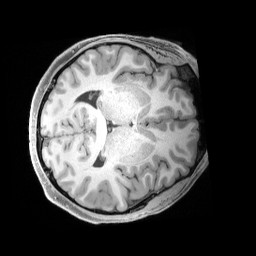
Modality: T1w
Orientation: axial
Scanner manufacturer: siemens
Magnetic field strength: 3 T
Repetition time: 2.4 s
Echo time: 0.00228 s